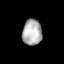
Tissue: prostate
Cell type: T cells
Senescence score: 0.3183
Nuclear area (px): 497
Mean DAPI intensity: 174.398